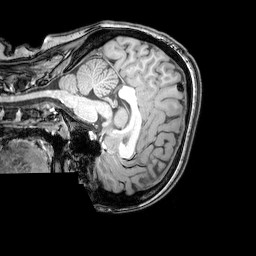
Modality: T1w
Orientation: sagittal
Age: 21
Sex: female
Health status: healthy
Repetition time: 0.081 s
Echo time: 0.037 s